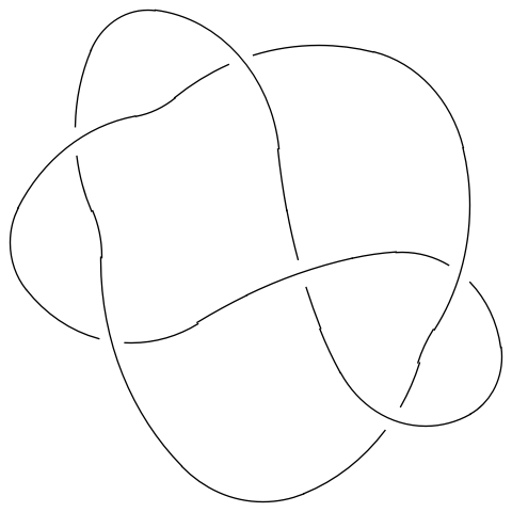
Crossing number: 6